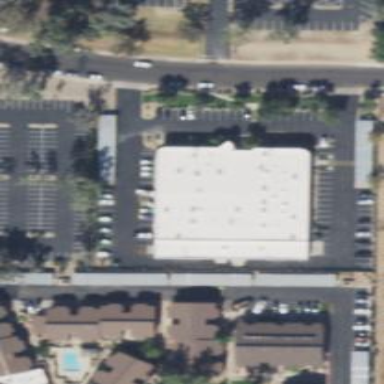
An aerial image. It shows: Commercial building.